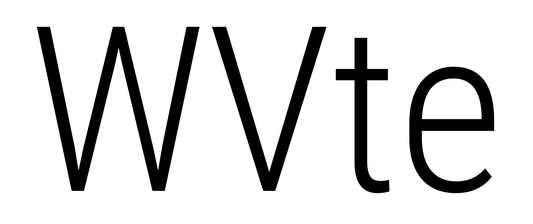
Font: Roboto_Condensed_Light